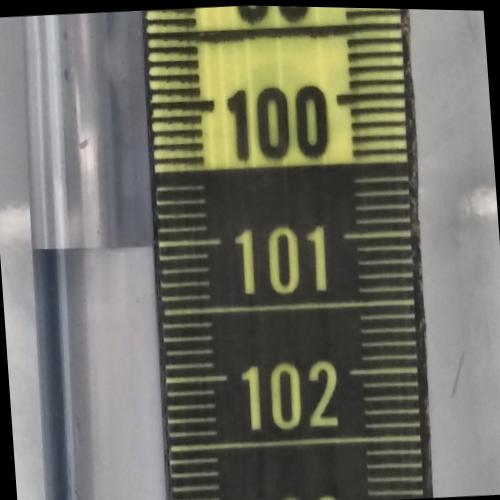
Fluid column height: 101.0 cm